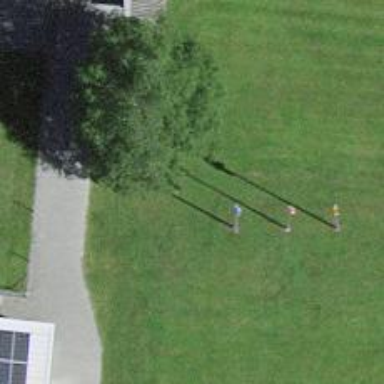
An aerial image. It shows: Flagpole which is man-made.